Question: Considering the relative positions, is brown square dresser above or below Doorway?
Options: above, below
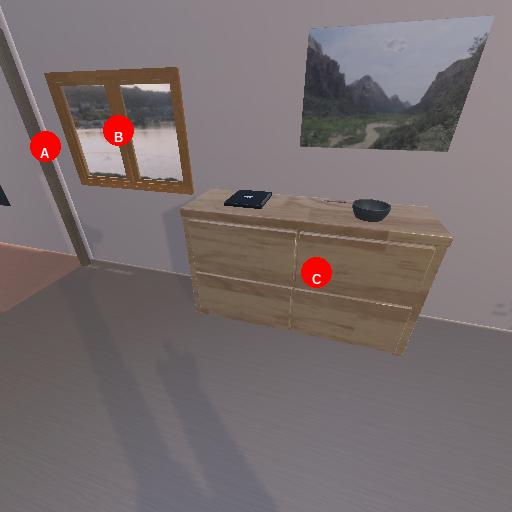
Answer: above